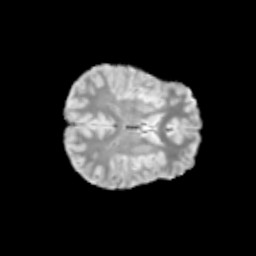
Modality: T2w
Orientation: axial
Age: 12
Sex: female
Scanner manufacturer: siemens
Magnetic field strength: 3 T
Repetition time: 3.8 s
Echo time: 0.07 s